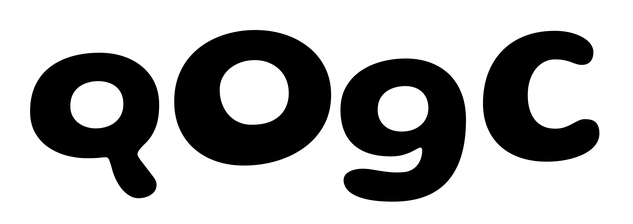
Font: Gluten_SemiBold